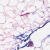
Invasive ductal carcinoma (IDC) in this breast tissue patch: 0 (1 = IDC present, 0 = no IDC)